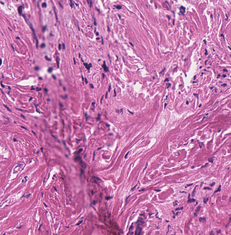
Tumor epithelial tissue: no
Tumor-associated stroma tissue: yes
Normal tissue: no